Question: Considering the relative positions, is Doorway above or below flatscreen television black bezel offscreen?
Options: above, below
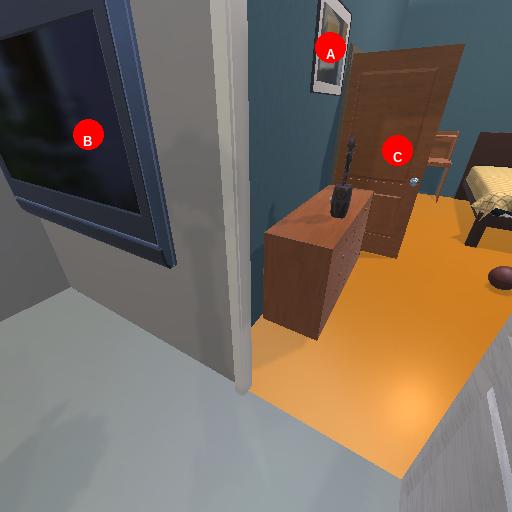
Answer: above